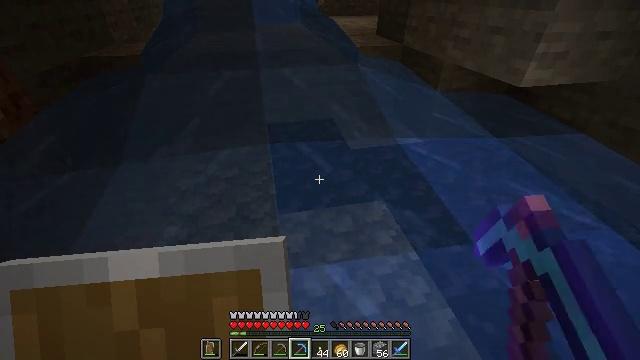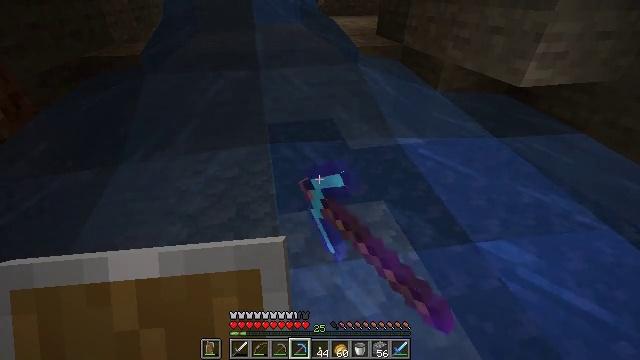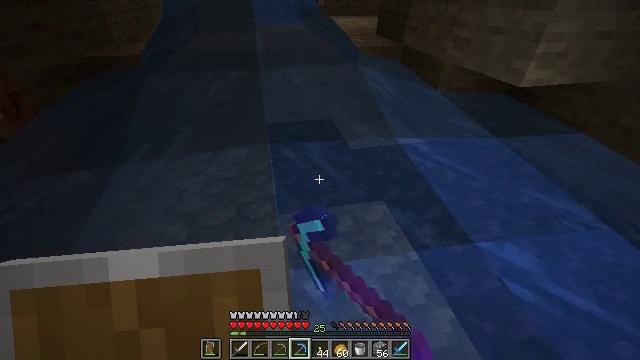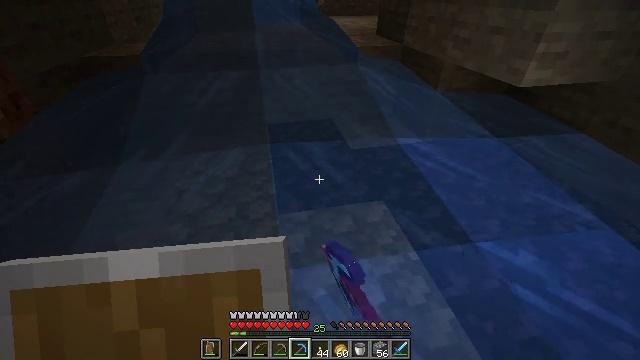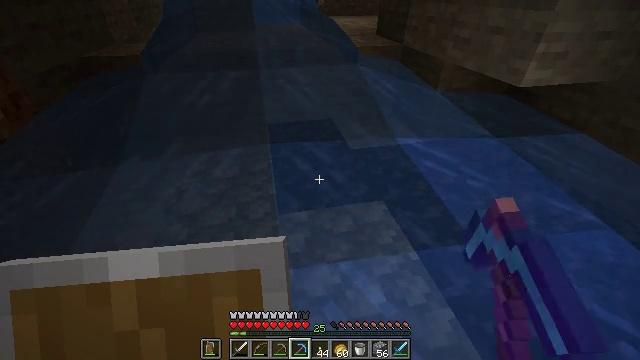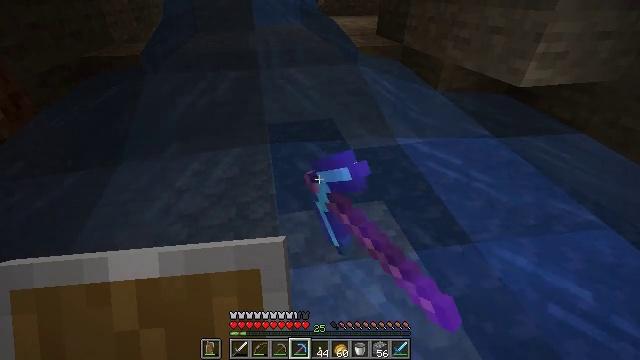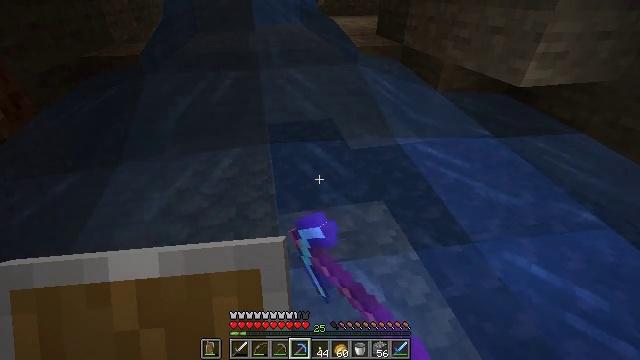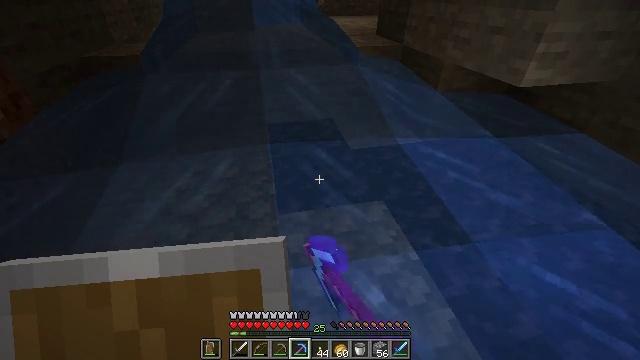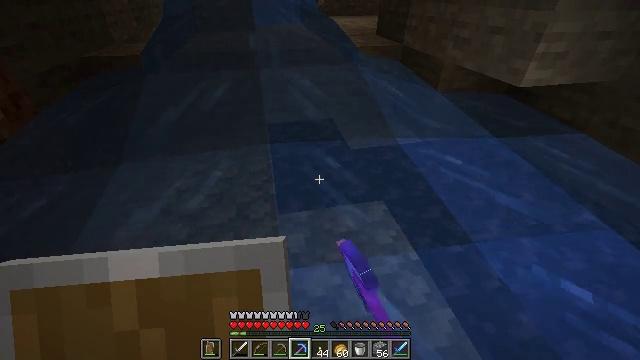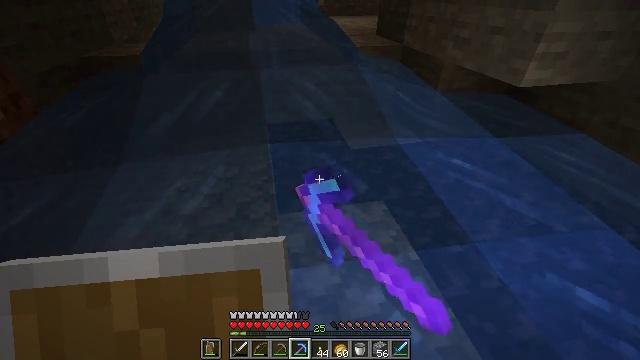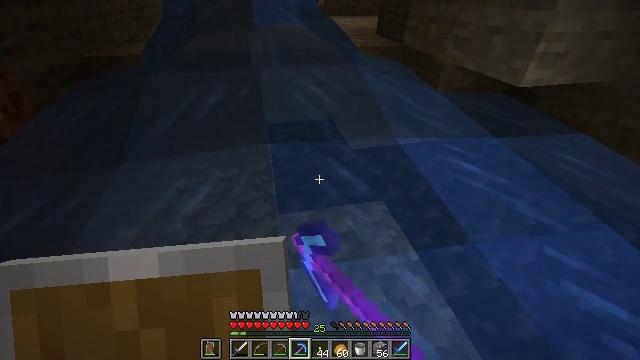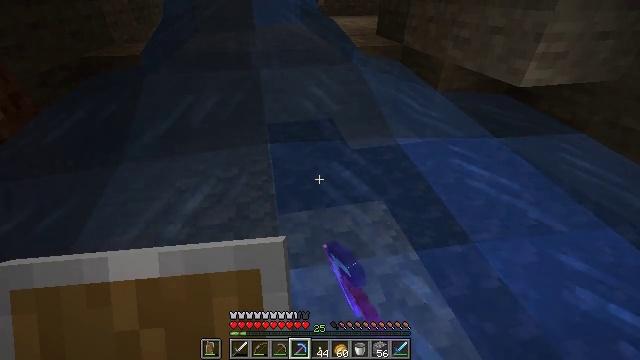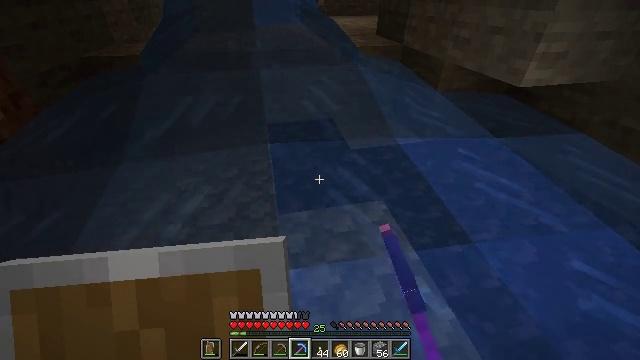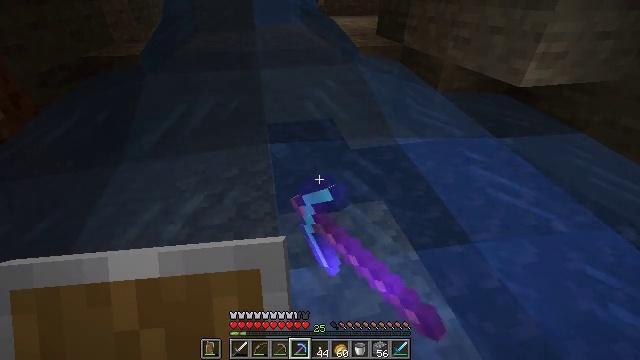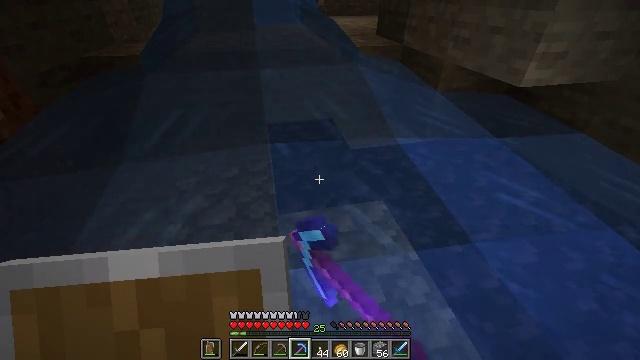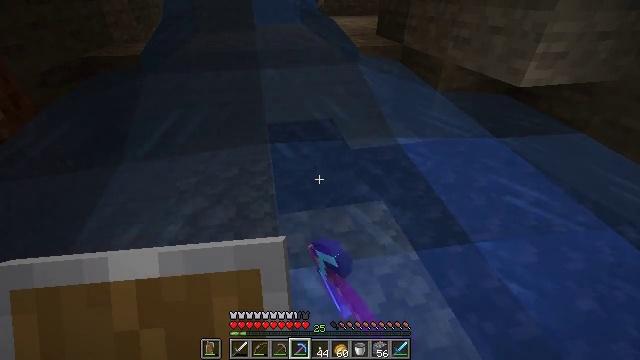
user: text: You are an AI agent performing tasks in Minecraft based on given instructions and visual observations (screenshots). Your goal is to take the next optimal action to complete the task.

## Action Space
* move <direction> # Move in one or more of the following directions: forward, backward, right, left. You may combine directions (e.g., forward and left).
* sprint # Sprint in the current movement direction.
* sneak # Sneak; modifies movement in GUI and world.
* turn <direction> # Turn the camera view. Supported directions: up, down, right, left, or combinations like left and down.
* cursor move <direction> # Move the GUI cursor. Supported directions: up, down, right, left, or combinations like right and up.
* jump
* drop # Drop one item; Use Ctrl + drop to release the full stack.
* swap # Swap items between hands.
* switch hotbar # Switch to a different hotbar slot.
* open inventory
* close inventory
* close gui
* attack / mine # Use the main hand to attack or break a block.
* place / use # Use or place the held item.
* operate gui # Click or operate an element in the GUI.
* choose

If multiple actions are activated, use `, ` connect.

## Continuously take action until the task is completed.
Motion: motion action
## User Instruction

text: Mine the obsidian block.
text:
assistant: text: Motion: attack / mine
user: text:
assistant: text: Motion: attack / mine
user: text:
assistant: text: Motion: attack / mine
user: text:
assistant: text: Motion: attack / mine
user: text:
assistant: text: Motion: attack / mine
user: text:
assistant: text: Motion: attack / mine
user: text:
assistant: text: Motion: attack / mine
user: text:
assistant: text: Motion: attack / mine
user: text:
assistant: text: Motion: attack / mine
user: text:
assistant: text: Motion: attack / mine
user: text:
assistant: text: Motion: attack / mine
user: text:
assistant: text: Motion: attack / mine
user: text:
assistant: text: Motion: attack / mine
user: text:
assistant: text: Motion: attack / mine
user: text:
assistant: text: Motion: attack / mine
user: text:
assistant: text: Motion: attack / mine
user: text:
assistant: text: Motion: attack / mine
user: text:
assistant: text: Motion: attack / mine
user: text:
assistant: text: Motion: attack / mine
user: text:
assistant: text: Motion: attack / mine
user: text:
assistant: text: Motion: attack / mine
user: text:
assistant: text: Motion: attack / mine
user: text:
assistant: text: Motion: attack / mine
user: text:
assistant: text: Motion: attack / mine
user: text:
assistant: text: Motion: attack / mine
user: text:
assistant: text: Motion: attack / mine
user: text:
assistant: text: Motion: attack / mine
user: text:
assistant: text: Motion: attack / mine
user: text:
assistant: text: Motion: attack / mine
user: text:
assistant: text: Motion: attack / mine